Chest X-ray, AP view. Patient: 40 years old, sex M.
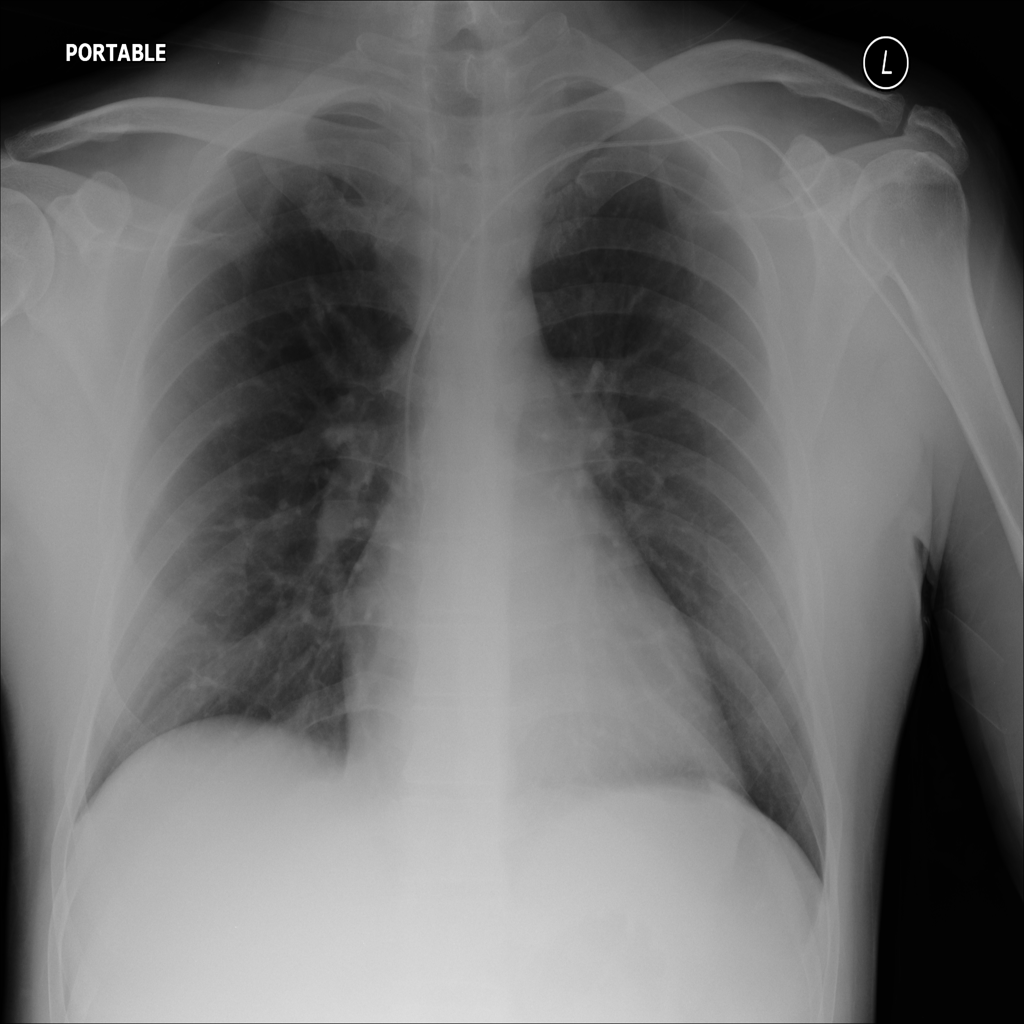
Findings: No Finding